Question: by tapping, it makes marker infinity. i want to one marker where I tapped. over and over again. not with lots markers.

I used MapView.clean(). but it delete every markers.
'''
func mapView(_ mapView: GMSMapView, didTapAt coordinate: CLLocationCoordinate2D)
{
let marker = GMSMarker(position: coordinate)
marker.position.latitude = coordinate.latitude
marker.position.longitude = coordinate.longitude
print("hello")
print(markerr.position.latitude)
let ULlocation = markerr.position.latitude
let ULlgocation = markerr.position.longitude
print(ULlocation)
print(ULlgocation)
marker.map = self.mapView
}
'''
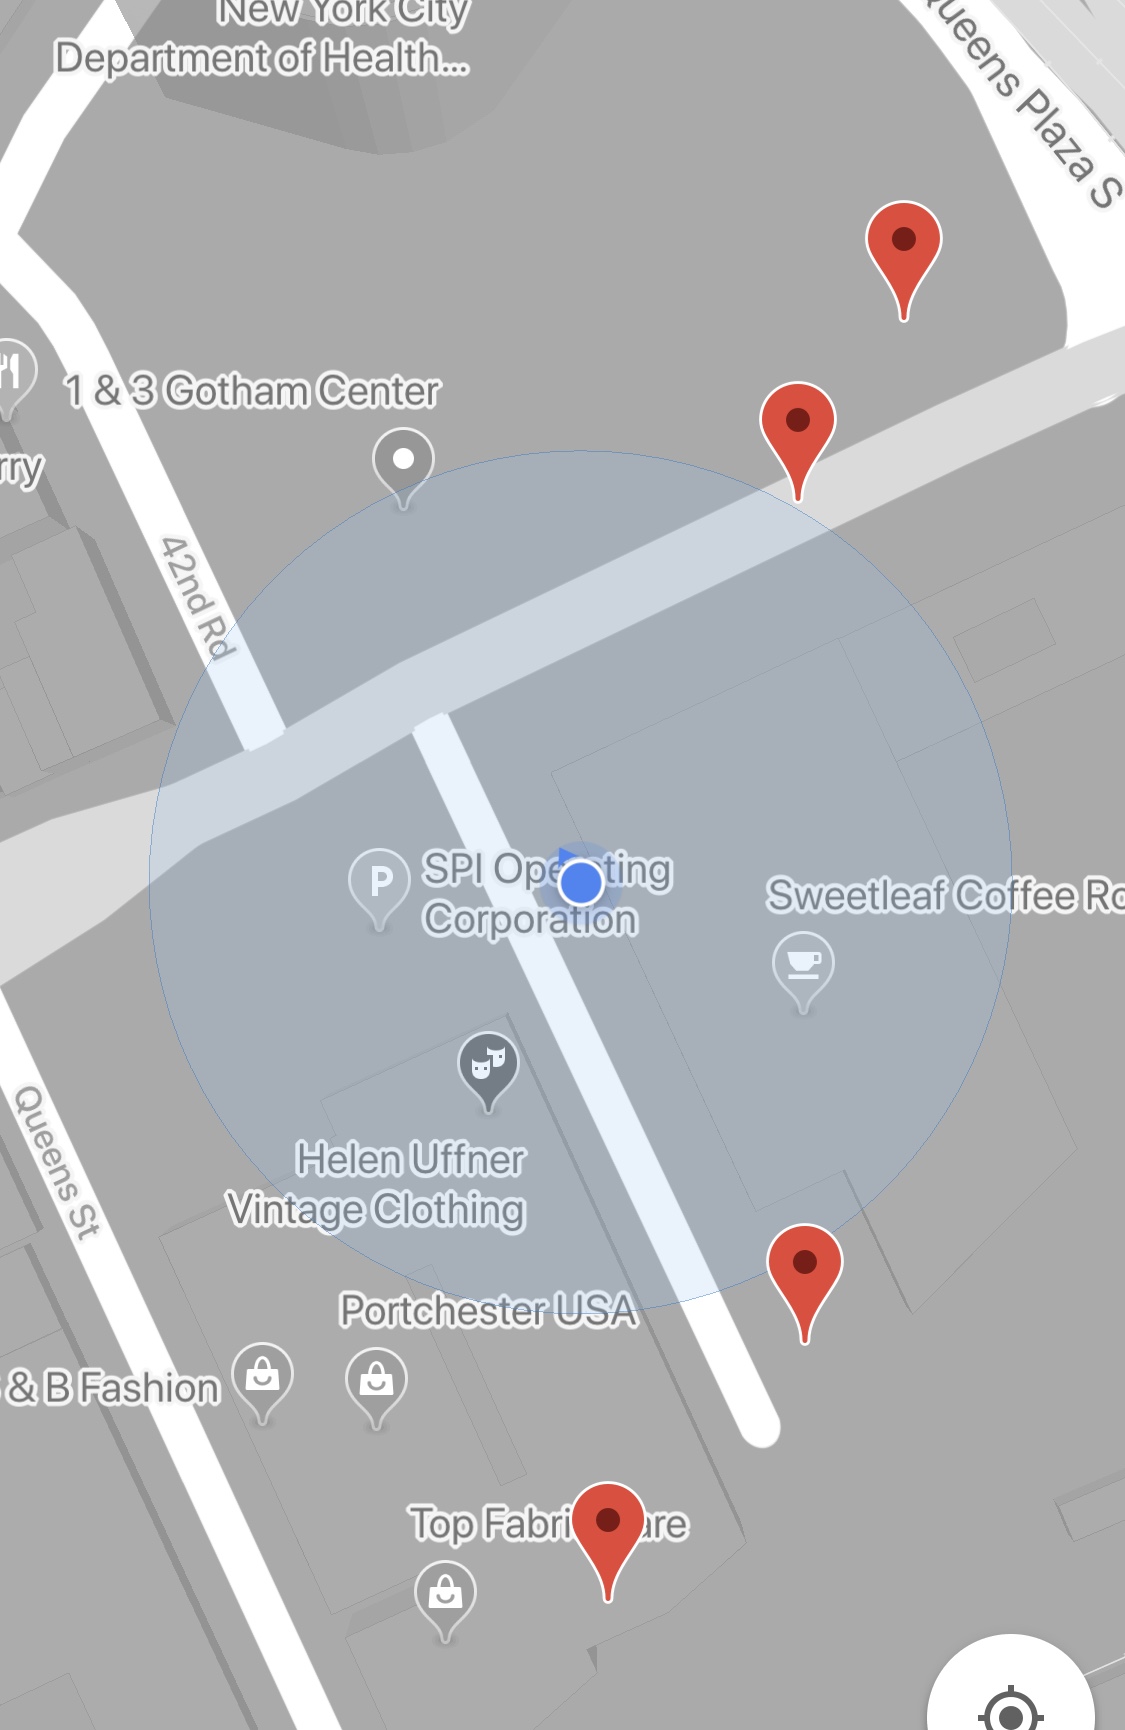
Answer: Create the marker outside the 'didTapAt coordinate' method and change it's coordinates in this method
'''
class ViewController: UIViewController, GMSMapViewDelegate {
let marker = GMSMarker()
override func viewDidLoad() {
super.viewDidLoad()
marker.map = self.mapView
}
func mapView(_ mapView: GMSMapView, didTapAt coordinate: CLLocationCoordinate2D)
{
marker.position = coordinate
}
}
'''
<URL>